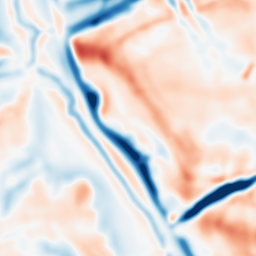
Category: multiscale
Decomposition family: dog
Decomposition parameters: sigma_low: 3
sigma_high: 10
Upsampling method: cubic_mitchell
Upsampling parameters: scale: 8
Upsampling scale: 8